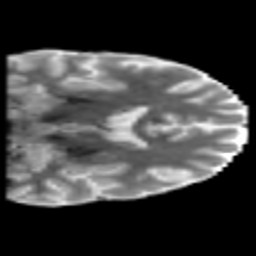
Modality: MD
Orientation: coronal
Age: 28
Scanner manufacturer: philips
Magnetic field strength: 3 T
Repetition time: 8.6 s
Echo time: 0.127 s